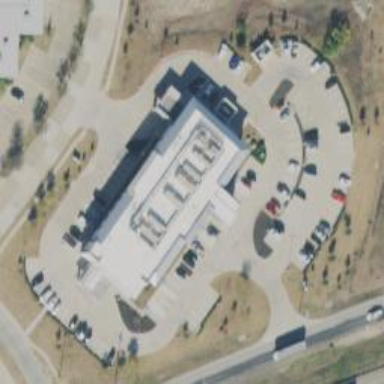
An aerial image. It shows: Healthcare facility identified as hospital.